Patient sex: M
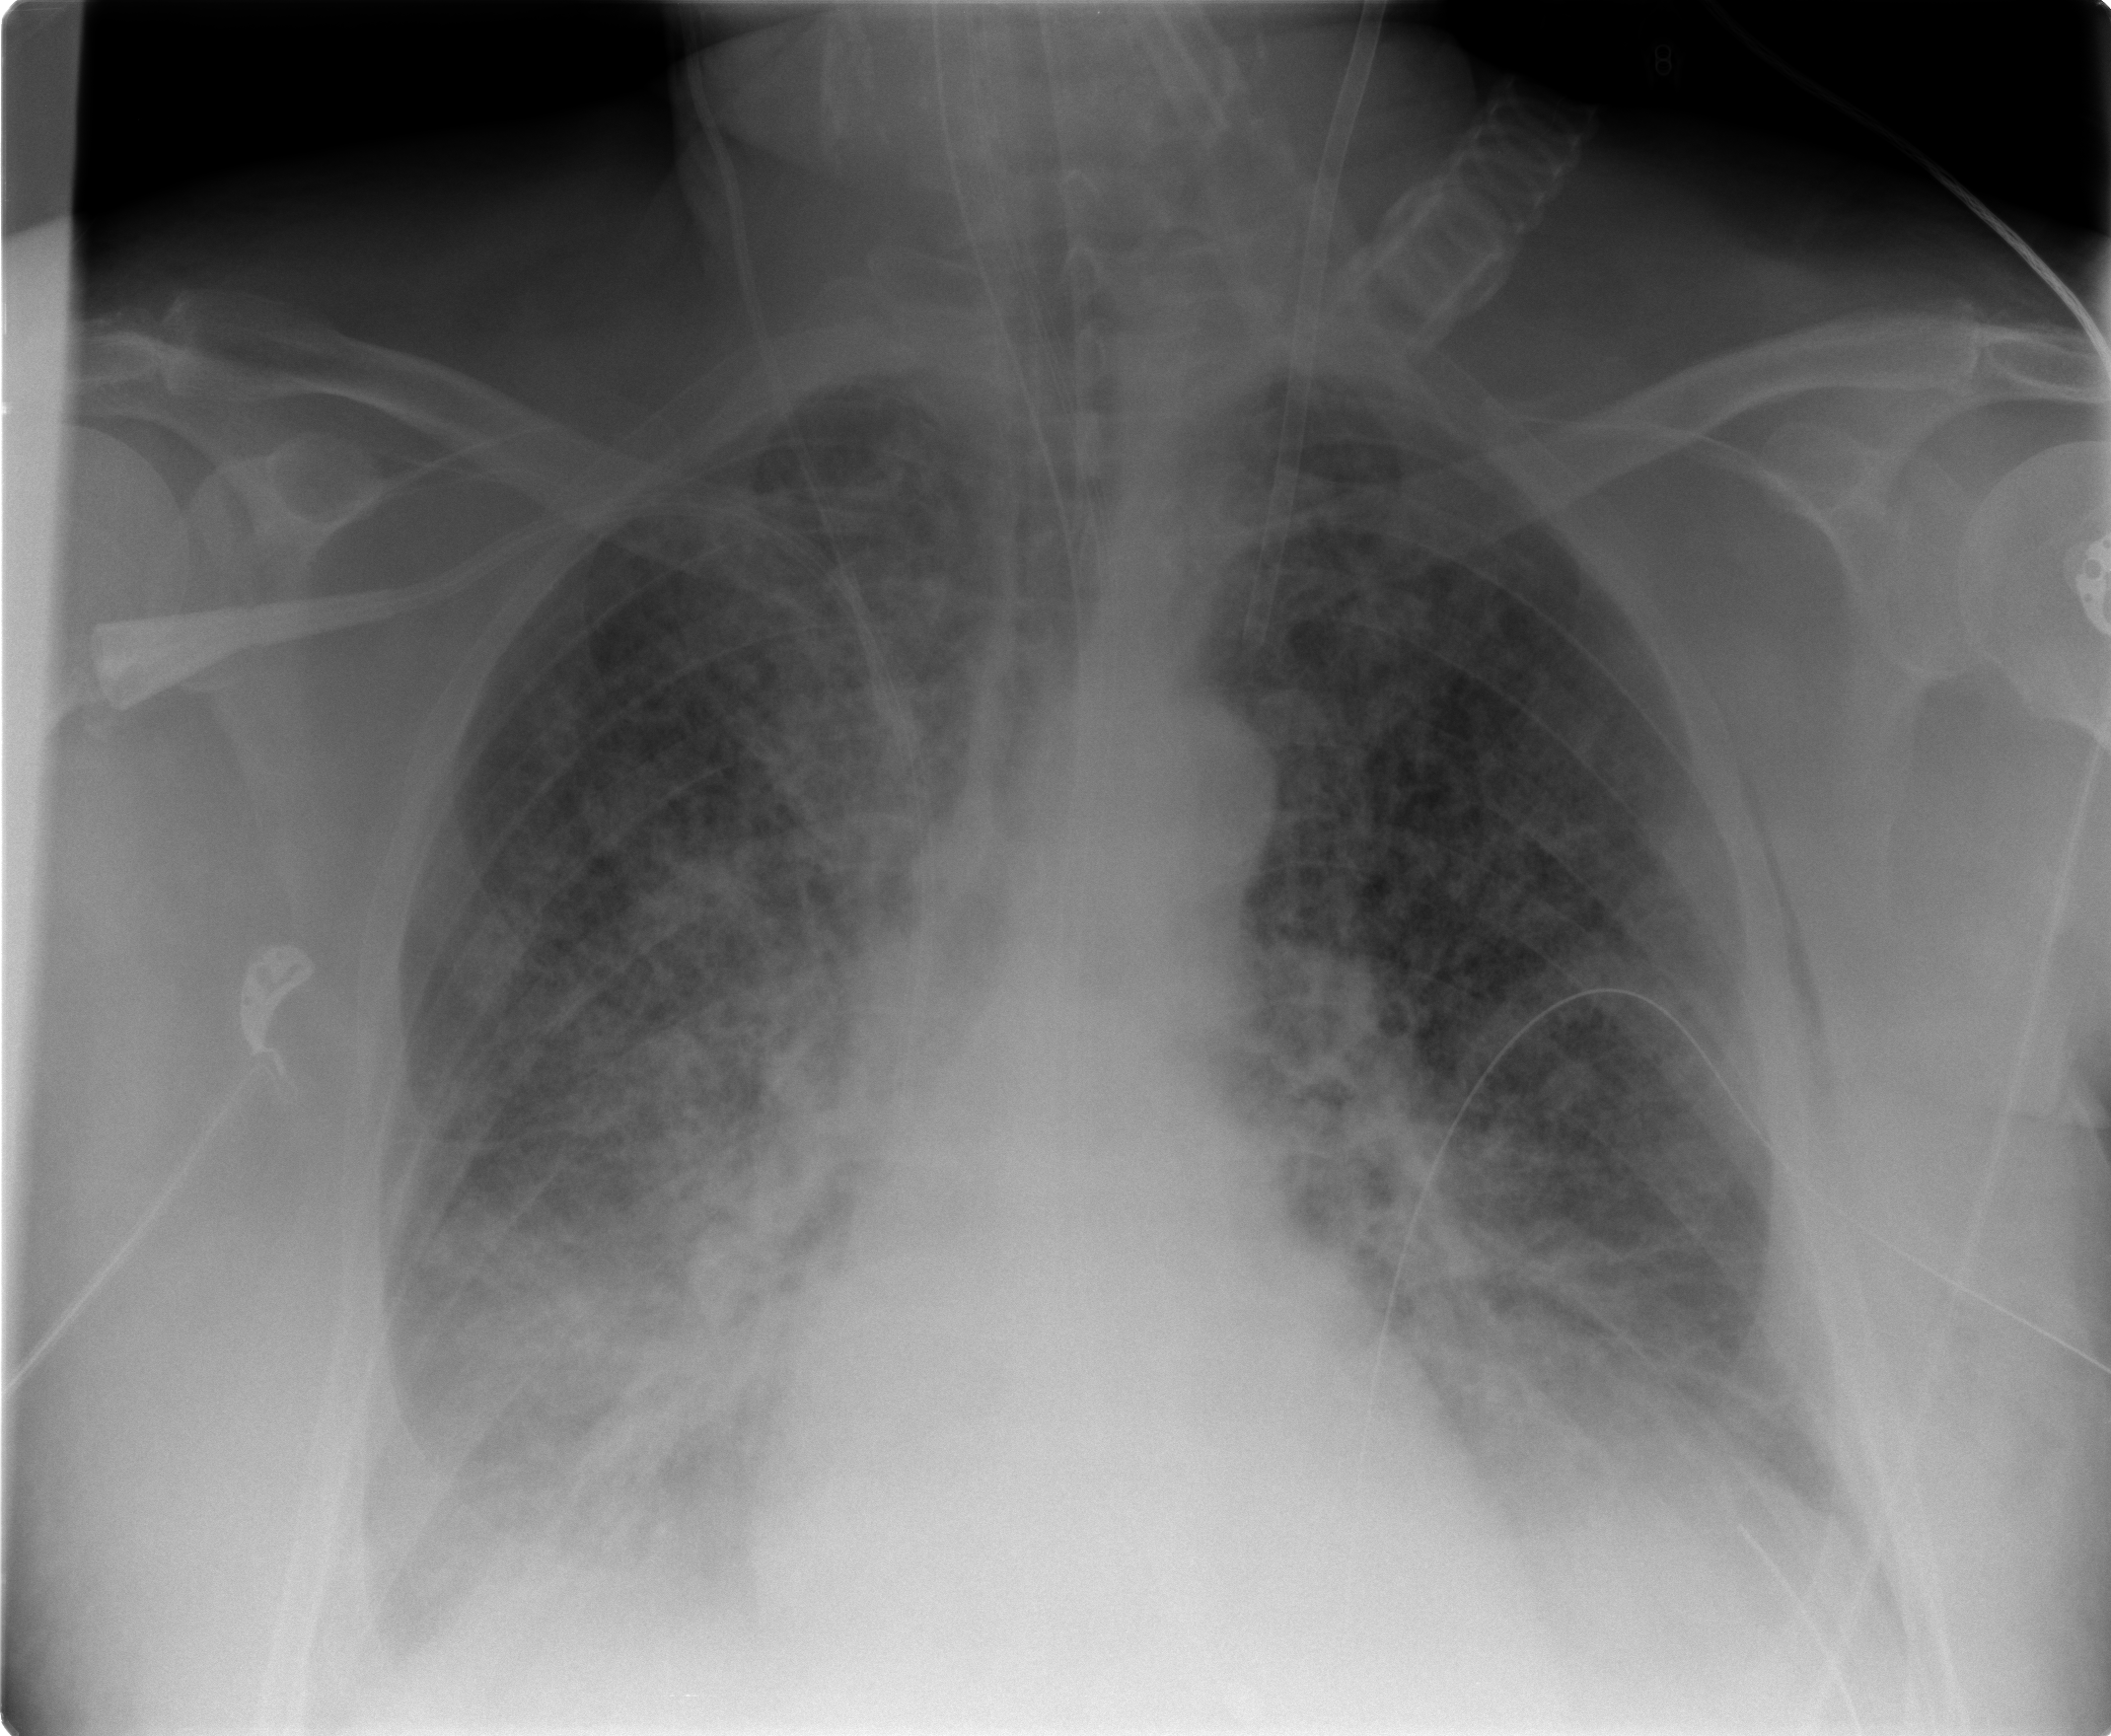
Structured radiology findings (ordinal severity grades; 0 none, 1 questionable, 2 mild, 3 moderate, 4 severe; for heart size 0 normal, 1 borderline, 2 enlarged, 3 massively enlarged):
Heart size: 1
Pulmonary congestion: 3
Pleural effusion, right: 2
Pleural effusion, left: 2
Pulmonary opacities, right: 4
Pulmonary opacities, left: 3
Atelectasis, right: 2
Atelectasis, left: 2